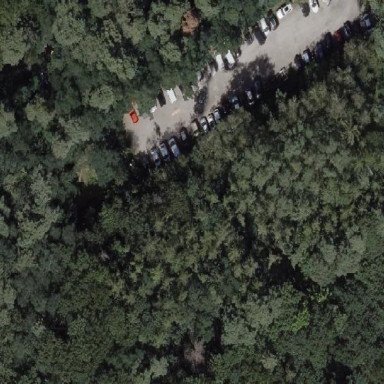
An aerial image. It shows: Parking area with fine gravel surface.